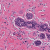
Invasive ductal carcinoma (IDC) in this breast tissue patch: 0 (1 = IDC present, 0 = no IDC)